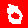
Digit: 5